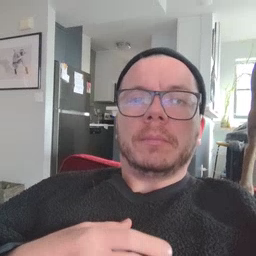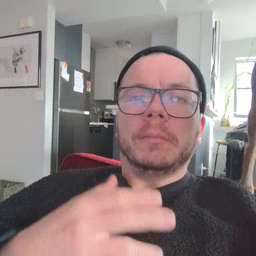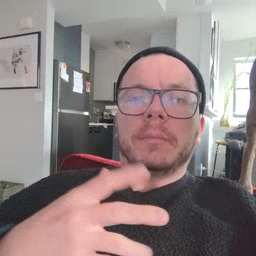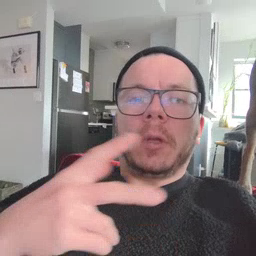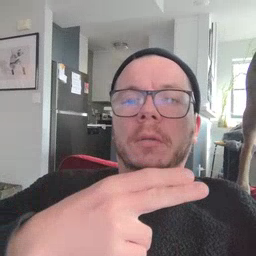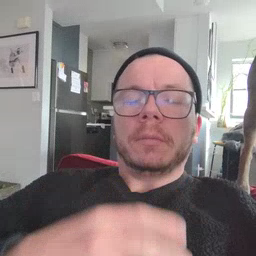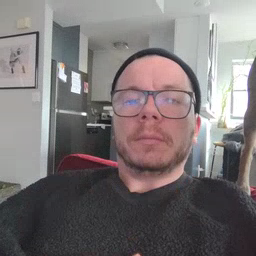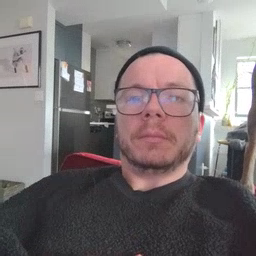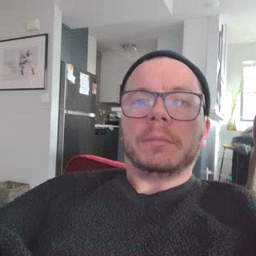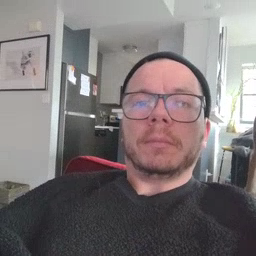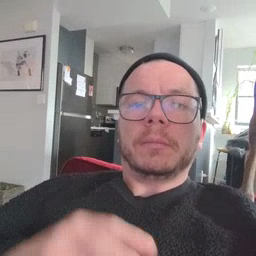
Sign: cut